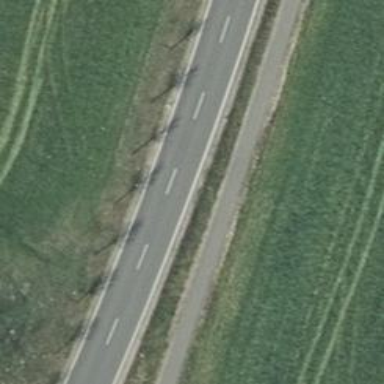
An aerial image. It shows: Tertiary road with asphalt surface.